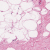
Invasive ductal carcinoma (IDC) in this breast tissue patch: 0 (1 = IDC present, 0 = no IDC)